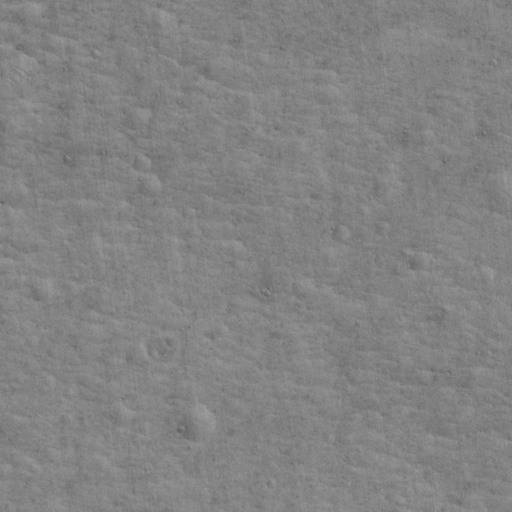
Classes present: Background